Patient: sex M, age 66
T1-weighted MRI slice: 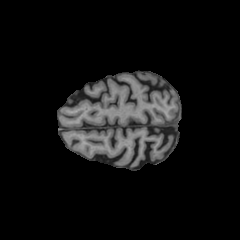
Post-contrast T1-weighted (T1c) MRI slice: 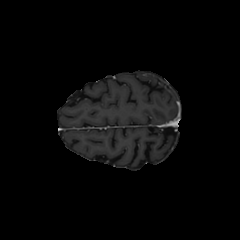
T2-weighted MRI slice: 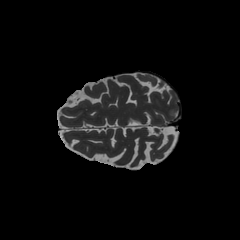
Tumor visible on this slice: no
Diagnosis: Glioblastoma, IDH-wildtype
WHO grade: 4